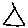
Label: triangle